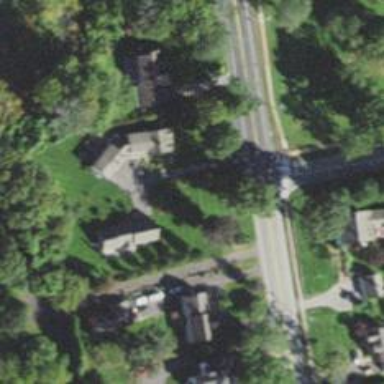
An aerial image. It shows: Residential driveway.